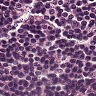
Metastatic tissue present: no